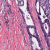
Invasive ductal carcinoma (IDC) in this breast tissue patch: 0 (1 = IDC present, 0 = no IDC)